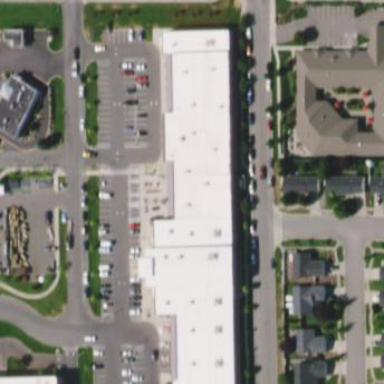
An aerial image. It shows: Outdoor shop located inside building.